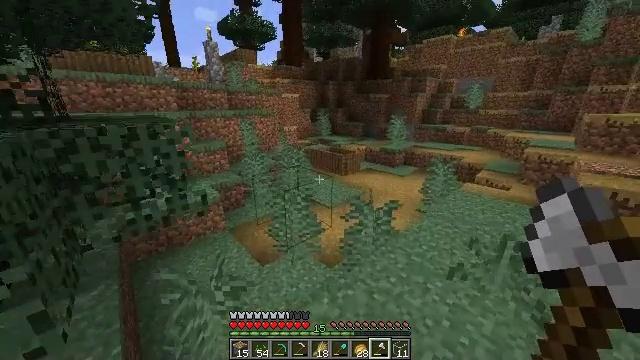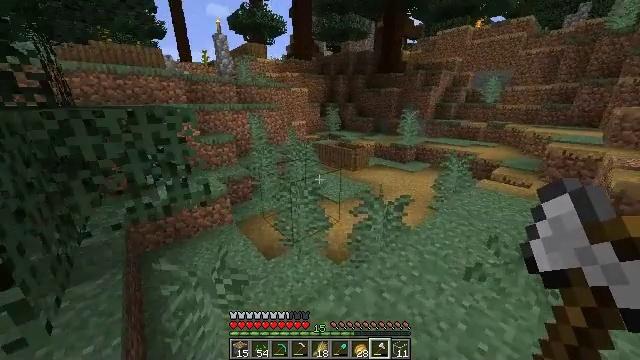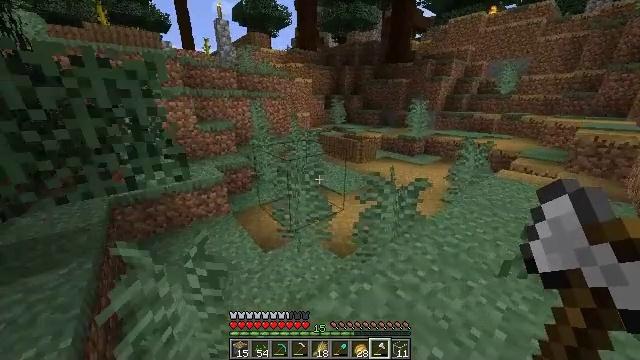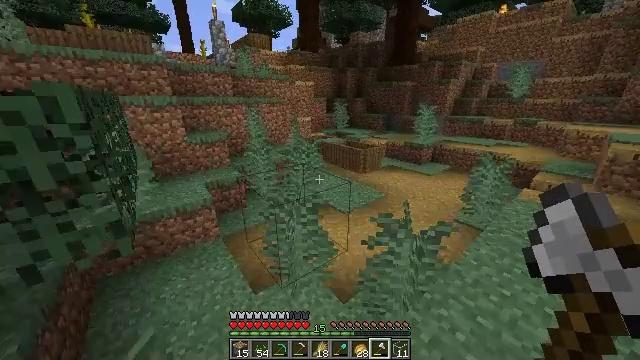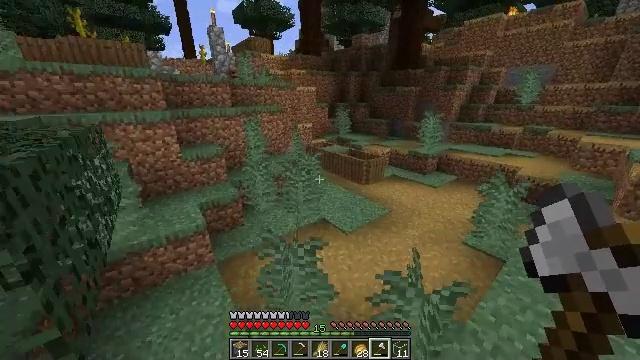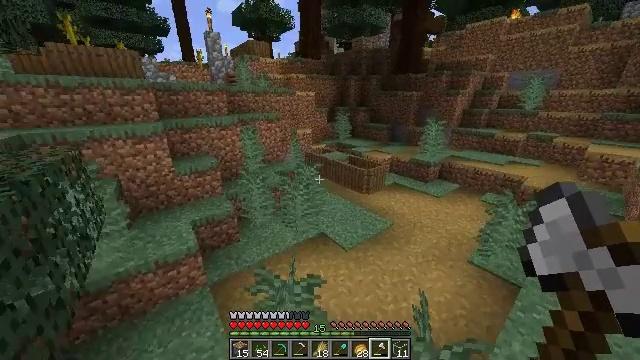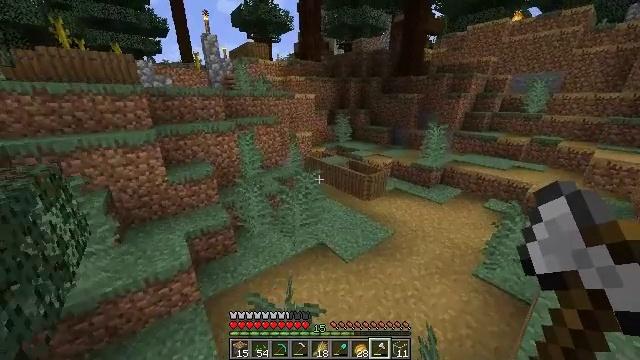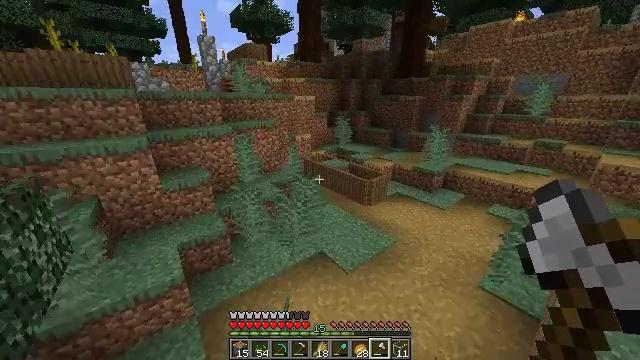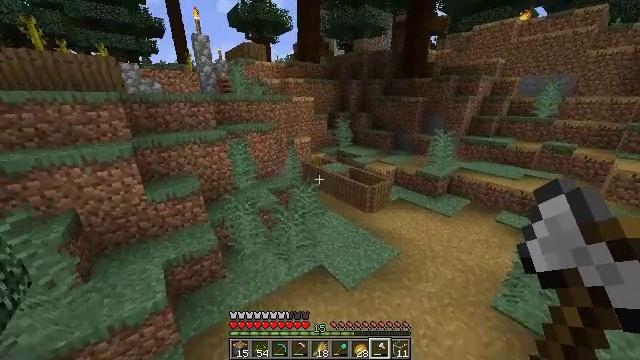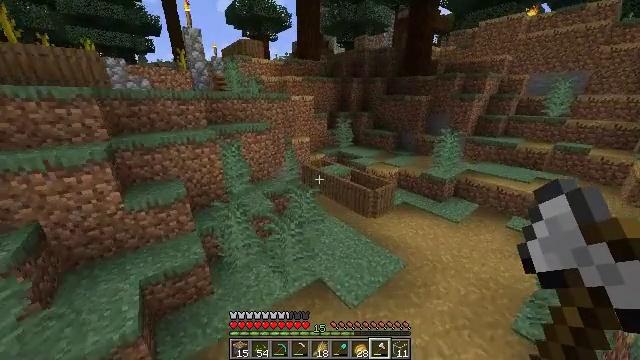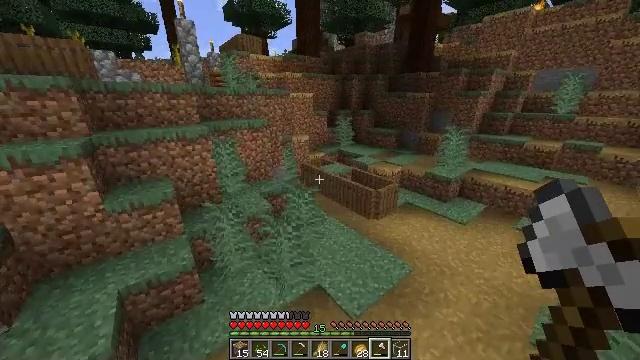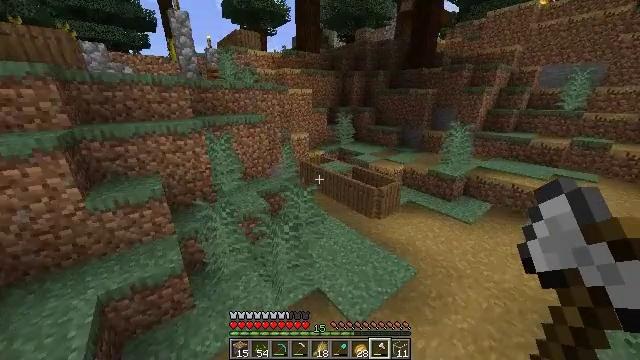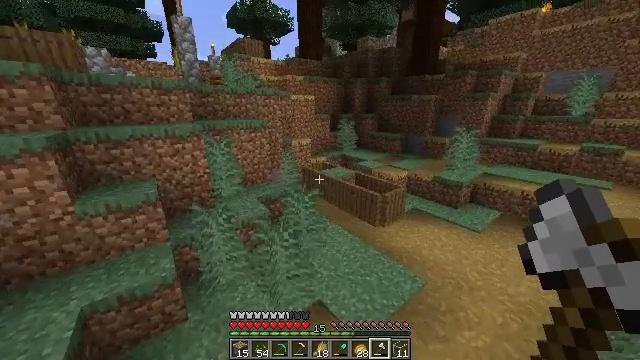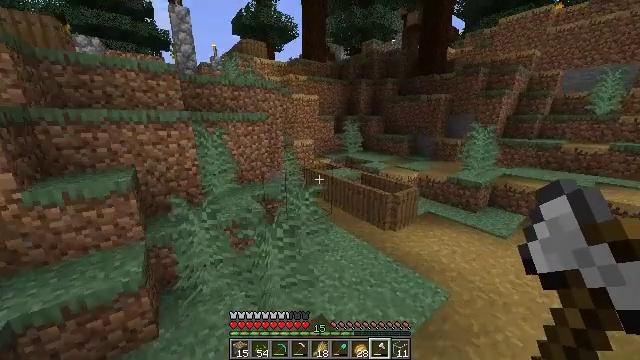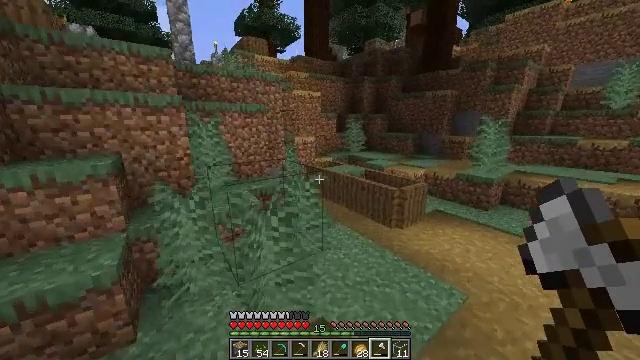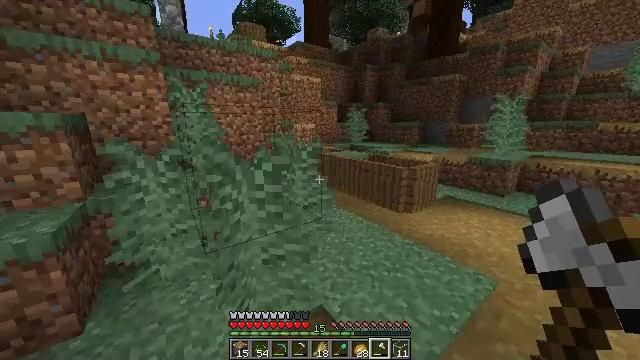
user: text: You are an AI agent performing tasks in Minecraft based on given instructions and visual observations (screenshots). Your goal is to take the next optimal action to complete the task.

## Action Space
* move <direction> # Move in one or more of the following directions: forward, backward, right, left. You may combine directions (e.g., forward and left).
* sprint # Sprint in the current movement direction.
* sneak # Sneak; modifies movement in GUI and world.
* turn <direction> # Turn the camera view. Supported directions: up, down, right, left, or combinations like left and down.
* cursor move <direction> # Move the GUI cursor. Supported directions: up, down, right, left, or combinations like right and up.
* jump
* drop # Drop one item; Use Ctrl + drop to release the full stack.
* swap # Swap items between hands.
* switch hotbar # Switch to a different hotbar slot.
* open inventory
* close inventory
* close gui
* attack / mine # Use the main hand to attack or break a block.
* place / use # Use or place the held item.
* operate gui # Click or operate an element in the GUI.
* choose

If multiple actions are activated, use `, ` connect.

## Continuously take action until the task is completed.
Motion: motion action
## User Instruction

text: Break the grass block.
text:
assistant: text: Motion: move forward, sprint, turn left, jump
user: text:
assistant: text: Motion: move forward, sprint, turn left, jump
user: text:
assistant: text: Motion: move forward, sprint, jump
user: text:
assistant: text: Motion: move forward, jump
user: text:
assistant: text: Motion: move forward, jump
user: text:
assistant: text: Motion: move forward, jump
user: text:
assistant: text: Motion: move forward, jump
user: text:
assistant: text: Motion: move forward, jump
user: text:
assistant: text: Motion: move forward, jump
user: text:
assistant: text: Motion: move forward, jump
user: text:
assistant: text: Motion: move forward, jump
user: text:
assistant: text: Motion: move forward, turn up, jump
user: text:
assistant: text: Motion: move forward, turn left and up, jump
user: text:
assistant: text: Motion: move forward, sprint, turn up, jump
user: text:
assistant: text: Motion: move forward, sprint, jump
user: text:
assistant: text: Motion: move forward, sprint, jump
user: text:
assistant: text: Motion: move forward, sprint, jump
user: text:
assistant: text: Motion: move forward, jump
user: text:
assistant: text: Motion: move forward, jump
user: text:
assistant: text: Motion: move forward, jump
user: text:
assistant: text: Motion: move forward, jump
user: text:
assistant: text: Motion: move forward, jump
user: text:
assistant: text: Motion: move forward, turn right, jump
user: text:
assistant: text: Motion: move forward, turn right, jump
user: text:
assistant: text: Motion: move forward, turn right and down, jump
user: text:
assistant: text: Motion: move forward, turn right and down, jump
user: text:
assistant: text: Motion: move forward, sprint, turn right, jump
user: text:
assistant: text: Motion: move forward, sprint, turn right, jump
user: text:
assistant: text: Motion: move forward, sprint, turn right, jump
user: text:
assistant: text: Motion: move forward, sprint, jump